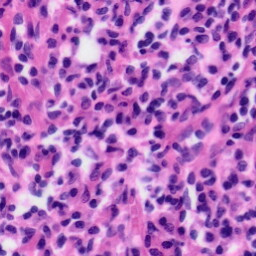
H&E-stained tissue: Tonsil